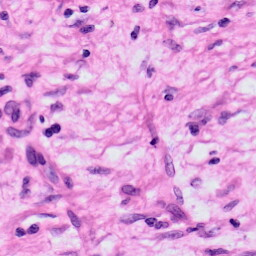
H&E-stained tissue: Skin